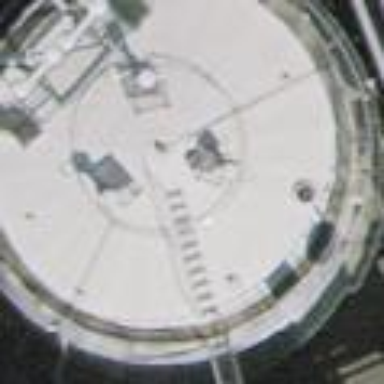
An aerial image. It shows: Storage tank building.